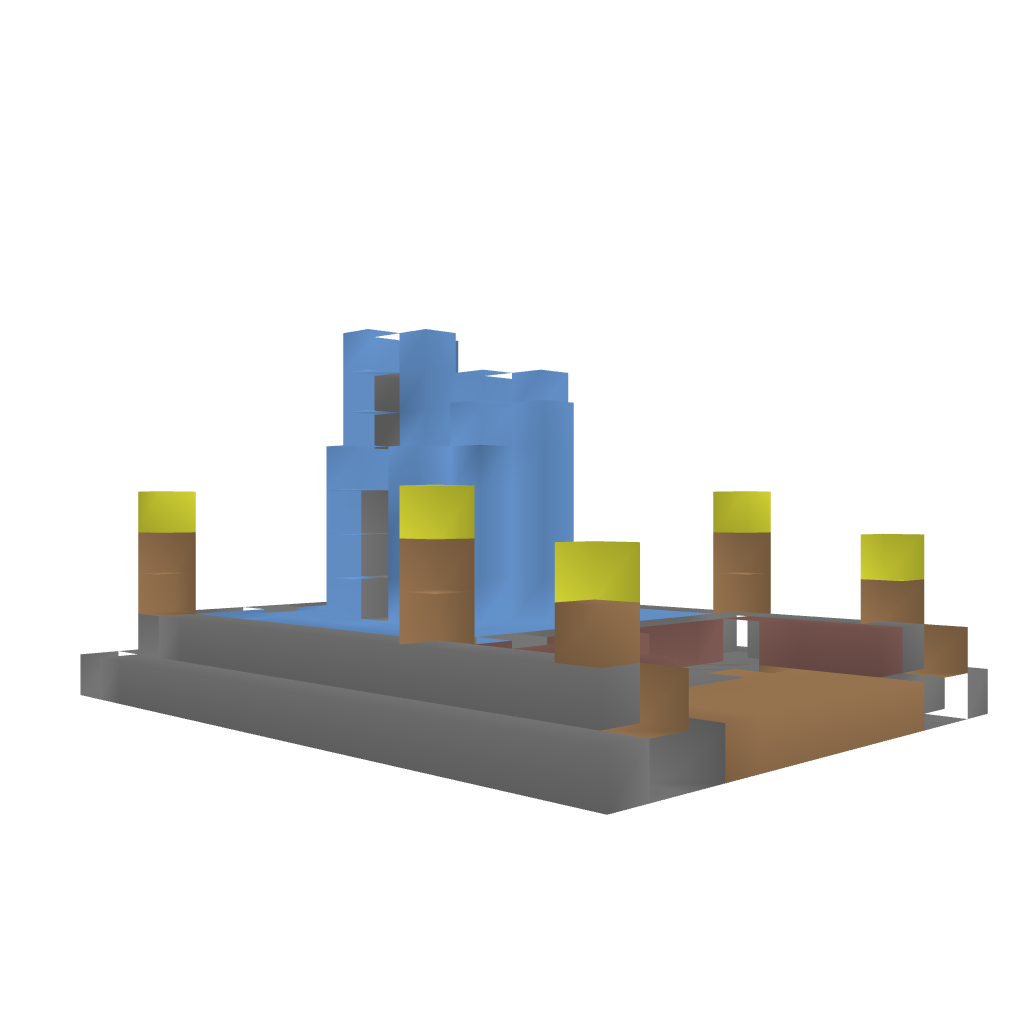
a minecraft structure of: small fountain bad low quality